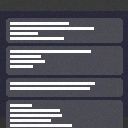
Screen state: on